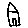
Label: house